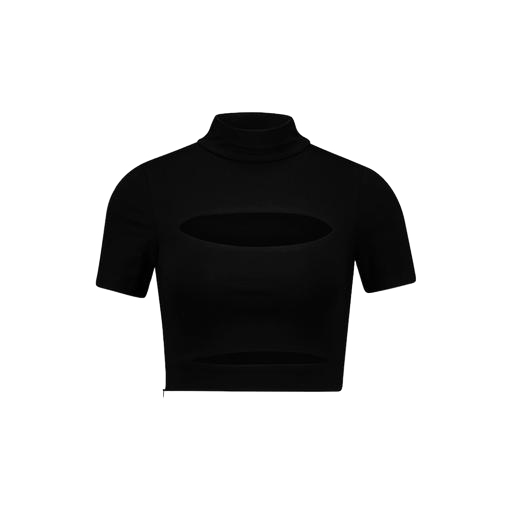
choker t-shirt, cutout shirt, mock-neck cutout top, white background